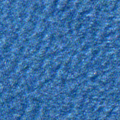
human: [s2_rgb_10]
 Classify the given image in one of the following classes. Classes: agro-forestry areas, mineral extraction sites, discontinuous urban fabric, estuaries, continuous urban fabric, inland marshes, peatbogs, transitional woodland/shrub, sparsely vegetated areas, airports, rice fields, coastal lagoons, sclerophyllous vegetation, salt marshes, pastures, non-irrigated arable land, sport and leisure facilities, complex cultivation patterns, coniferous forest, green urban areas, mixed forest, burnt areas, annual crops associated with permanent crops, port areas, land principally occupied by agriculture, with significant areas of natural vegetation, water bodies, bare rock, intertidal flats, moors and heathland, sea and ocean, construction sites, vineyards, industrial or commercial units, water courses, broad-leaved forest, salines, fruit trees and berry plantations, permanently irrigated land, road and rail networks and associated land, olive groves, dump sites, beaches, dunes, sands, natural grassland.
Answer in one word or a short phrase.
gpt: sea and ocean